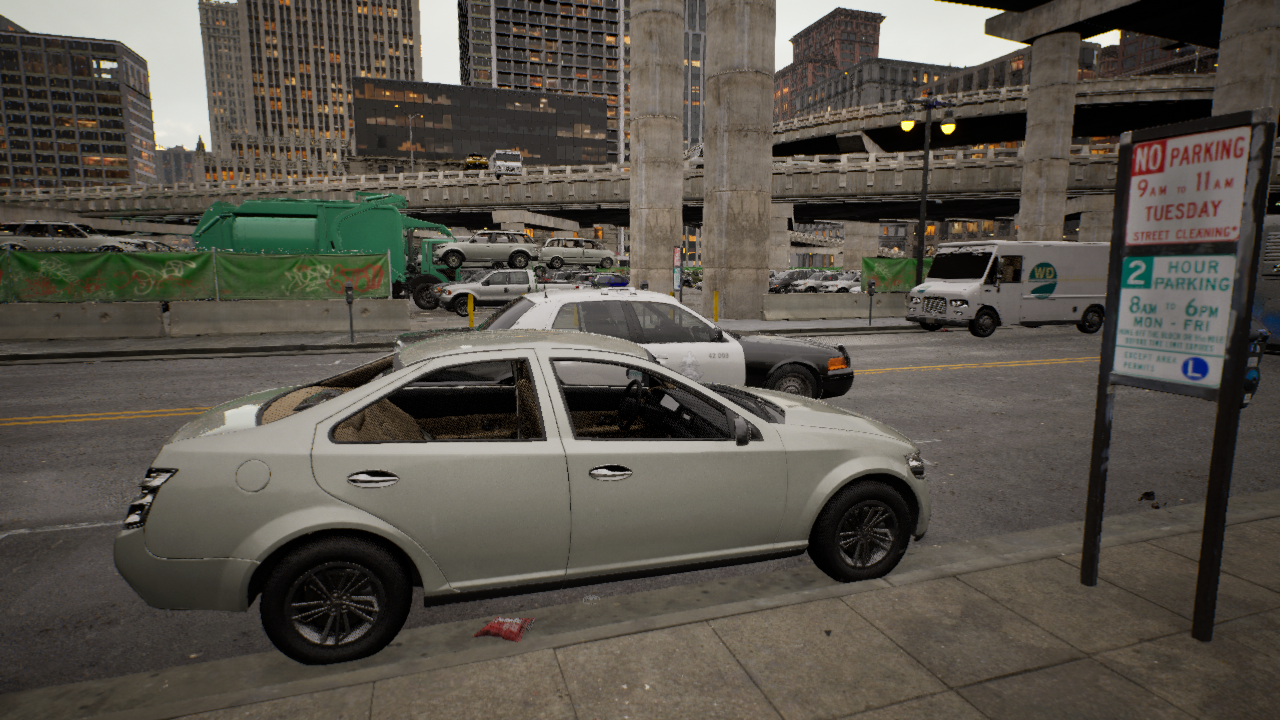
Venue: downtown
Lighting: golden hour
Vehicle rig: sedan